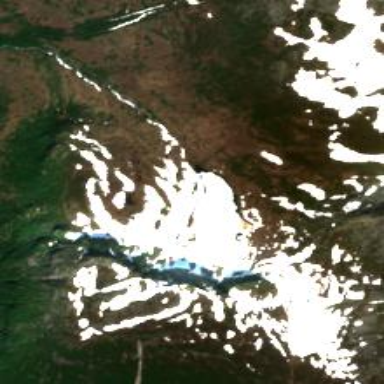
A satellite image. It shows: Serene lake.